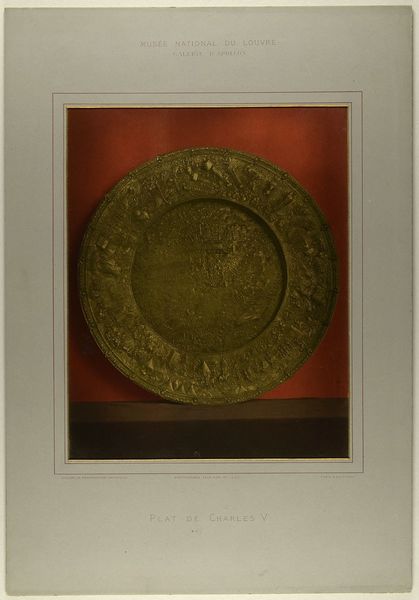
Künstler: Léon Vidal
Standort: Hamburg
Institution: Museum für Kunst und Gewerbe Hamburg
Schlagwörter: papier, foto, fotografie, photographie, photo, kunstgewerbe, kunsthandwerk, verfahren, lichtbild, objektstudie, kunstwerke, sachfotografie, industriedesign, bildwerke, angewandte und bildende kunst, hessische systematik, objektstudien, sachphotographie, reproduktionsfotografie, kunstreproduktion, reproduktionsphotographie, fotochromdruck, orell, füßli, photochromdruck, photochrom